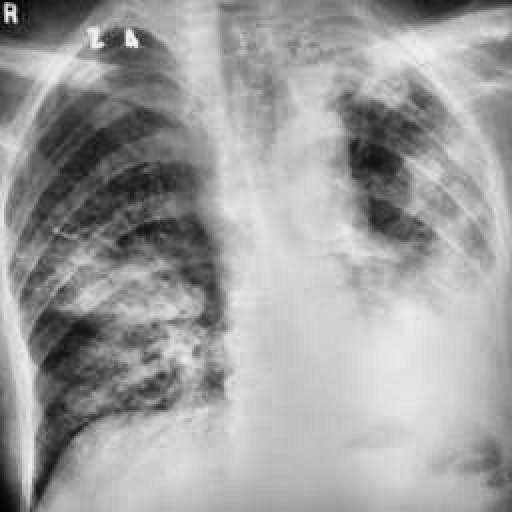
Finding: TUBERCULOSIS